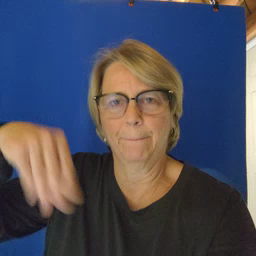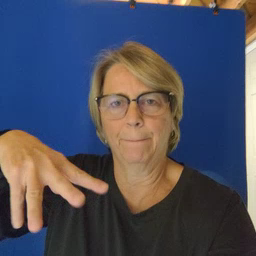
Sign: lamp